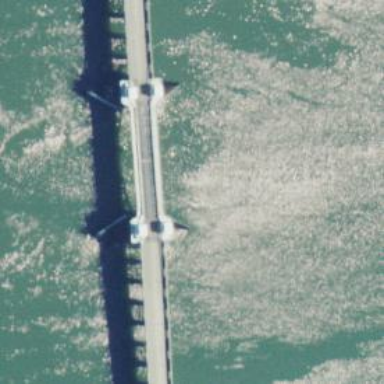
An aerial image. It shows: Breakwater structure.